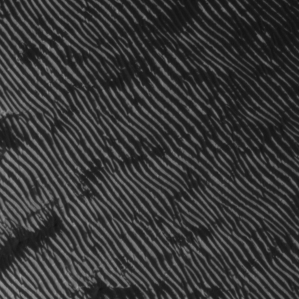
Label: frost